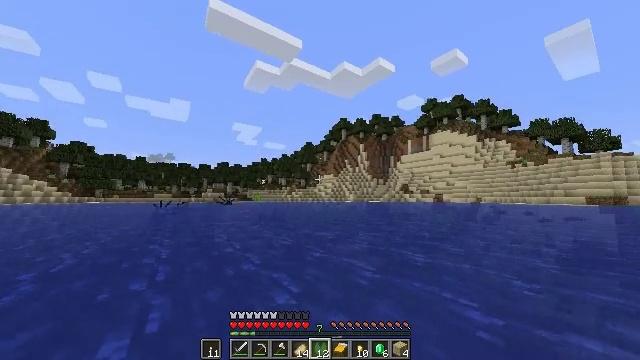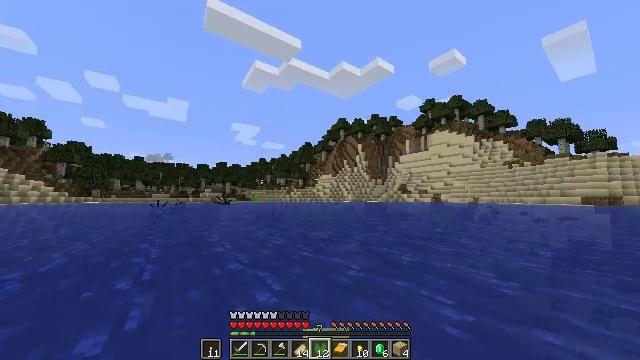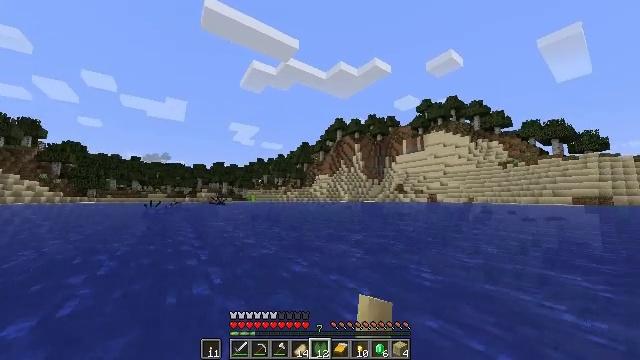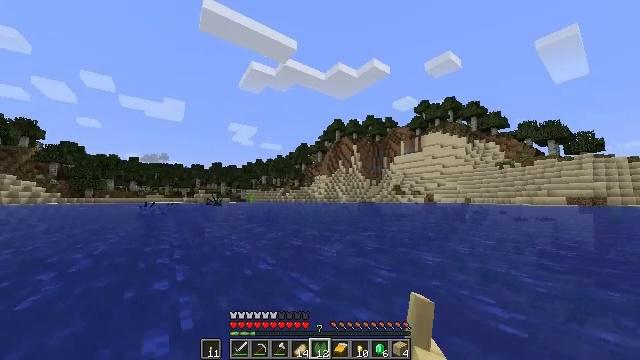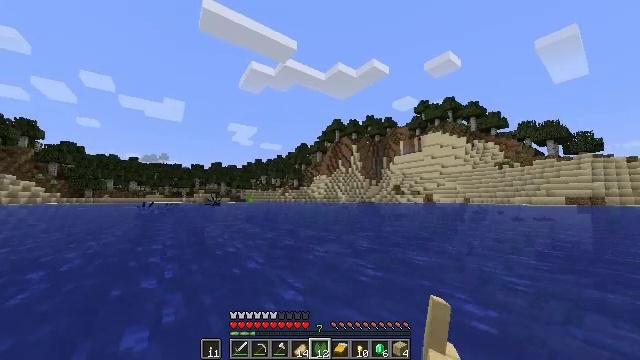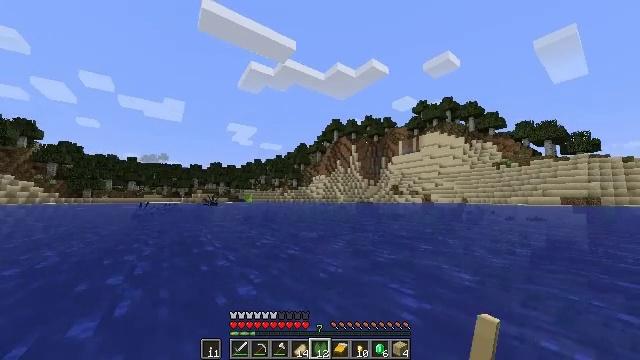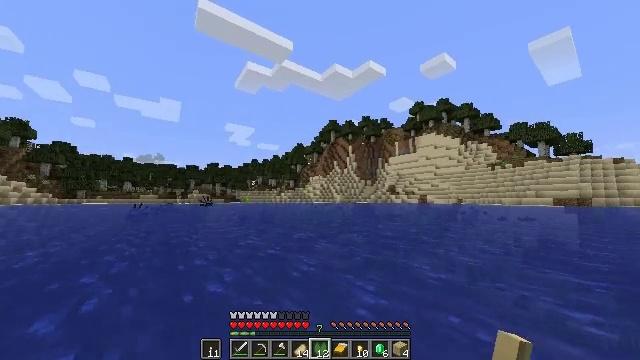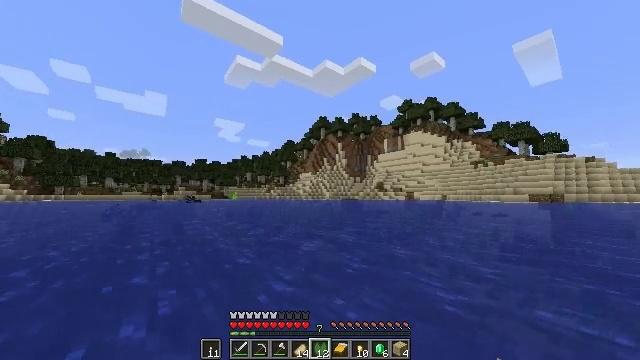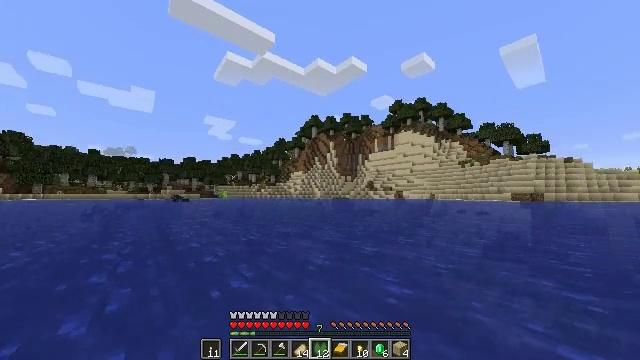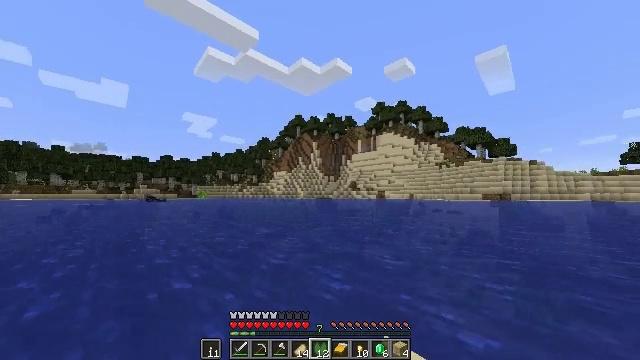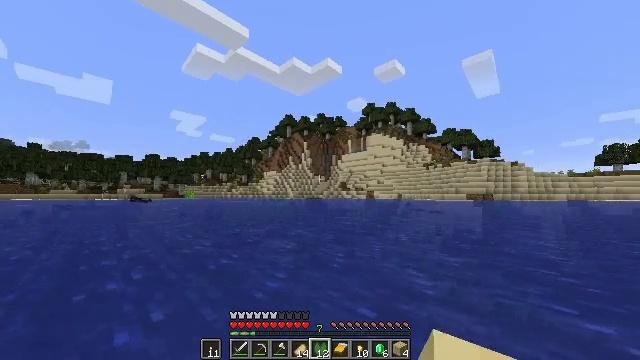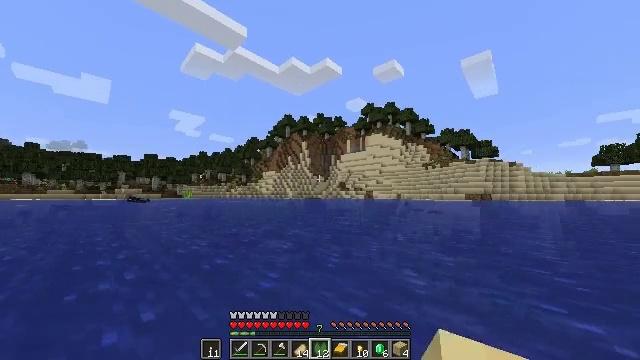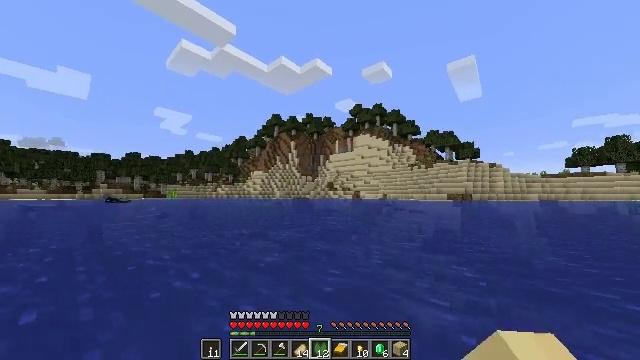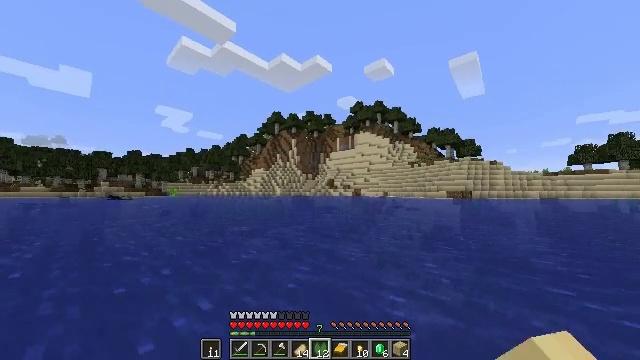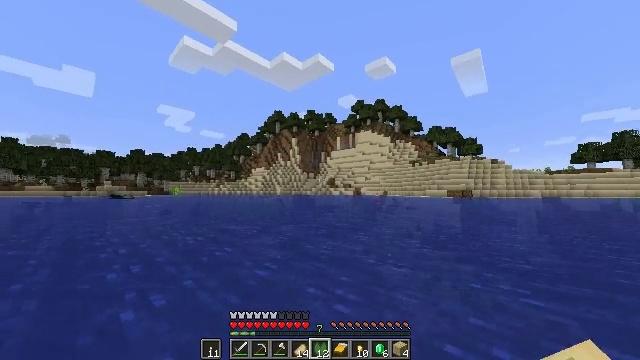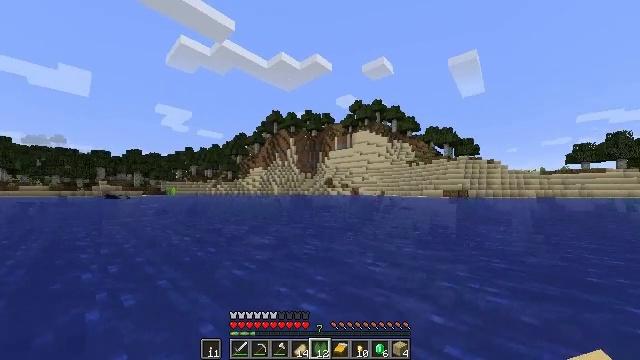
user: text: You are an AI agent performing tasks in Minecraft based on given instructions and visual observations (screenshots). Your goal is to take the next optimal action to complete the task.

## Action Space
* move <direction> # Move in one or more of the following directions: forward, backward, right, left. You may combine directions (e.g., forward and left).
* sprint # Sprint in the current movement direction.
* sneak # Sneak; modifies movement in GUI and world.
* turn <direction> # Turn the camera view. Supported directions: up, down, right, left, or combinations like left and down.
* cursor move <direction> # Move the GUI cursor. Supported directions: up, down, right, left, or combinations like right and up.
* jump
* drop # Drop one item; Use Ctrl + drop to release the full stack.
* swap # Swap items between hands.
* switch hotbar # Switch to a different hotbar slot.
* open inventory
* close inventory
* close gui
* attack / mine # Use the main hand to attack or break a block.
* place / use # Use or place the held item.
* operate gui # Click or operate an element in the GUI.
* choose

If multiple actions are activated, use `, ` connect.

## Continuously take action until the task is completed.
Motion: motion action
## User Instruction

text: Drop a lily pad.
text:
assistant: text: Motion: move forward, sprint
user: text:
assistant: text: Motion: move forward, sprint
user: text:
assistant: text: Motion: move forward, sprint
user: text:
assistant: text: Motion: move forward, sprint
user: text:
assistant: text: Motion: move forward, sprint
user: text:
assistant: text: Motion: move forward, sprint
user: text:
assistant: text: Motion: move forward and move right, sprint, turn right
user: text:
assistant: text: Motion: move forward and move right, sprint, turn right
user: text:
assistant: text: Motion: move forward, sprint, turn right
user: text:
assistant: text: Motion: move forward, sprint
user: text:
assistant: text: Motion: move forward, sprint
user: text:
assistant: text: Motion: move forward, sprint
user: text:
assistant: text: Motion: move forward, sprint, turn left
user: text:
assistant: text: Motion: move forward, sprint, turn left
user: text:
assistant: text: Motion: move forward, sprint
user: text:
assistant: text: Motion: move forward, sprint
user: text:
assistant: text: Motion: move forward, sprint
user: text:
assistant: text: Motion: move forward, sprint, turn left
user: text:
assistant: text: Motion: move forward, sprint, turn left
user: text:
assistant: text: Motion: move forward, sprint, turn left
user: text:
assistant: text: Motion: move forward, sprint, turn left
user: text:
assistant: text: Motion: move forward, sprint
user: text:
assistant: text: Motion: move forward, sprint
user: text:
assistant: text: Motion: move forward, sprint
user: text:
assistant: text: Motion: move forward, sprint
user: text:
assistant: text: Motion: move forward, sprint, turn right and down
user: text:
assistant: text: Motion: move forward, sprint, turn right and down
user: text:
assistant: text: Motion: move forward, sprint, turn right and down
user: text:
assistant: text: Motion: move forward, sprint, turn right and up
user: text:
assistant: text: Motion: move forward, sprint, turn right